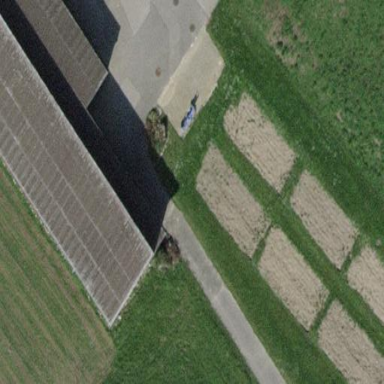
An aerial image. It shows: Farm auxiliary building.